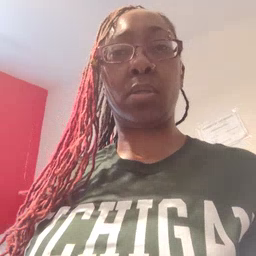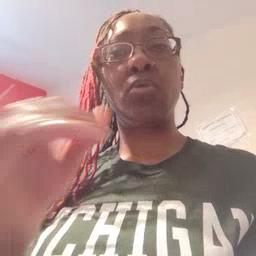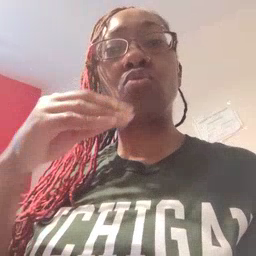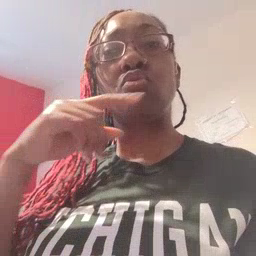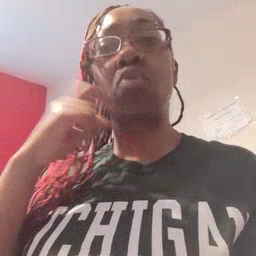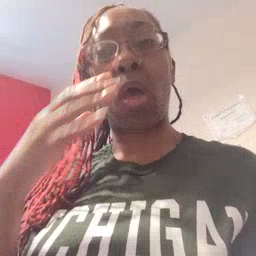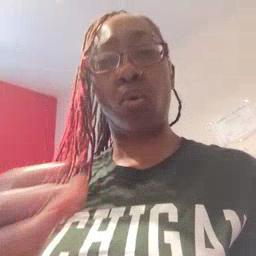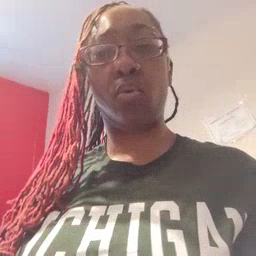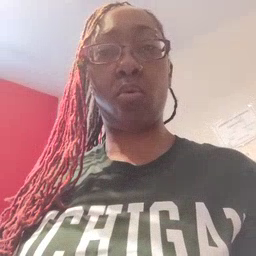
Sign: dryer